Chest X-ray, AP view. Patient: 64 years old, sex M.
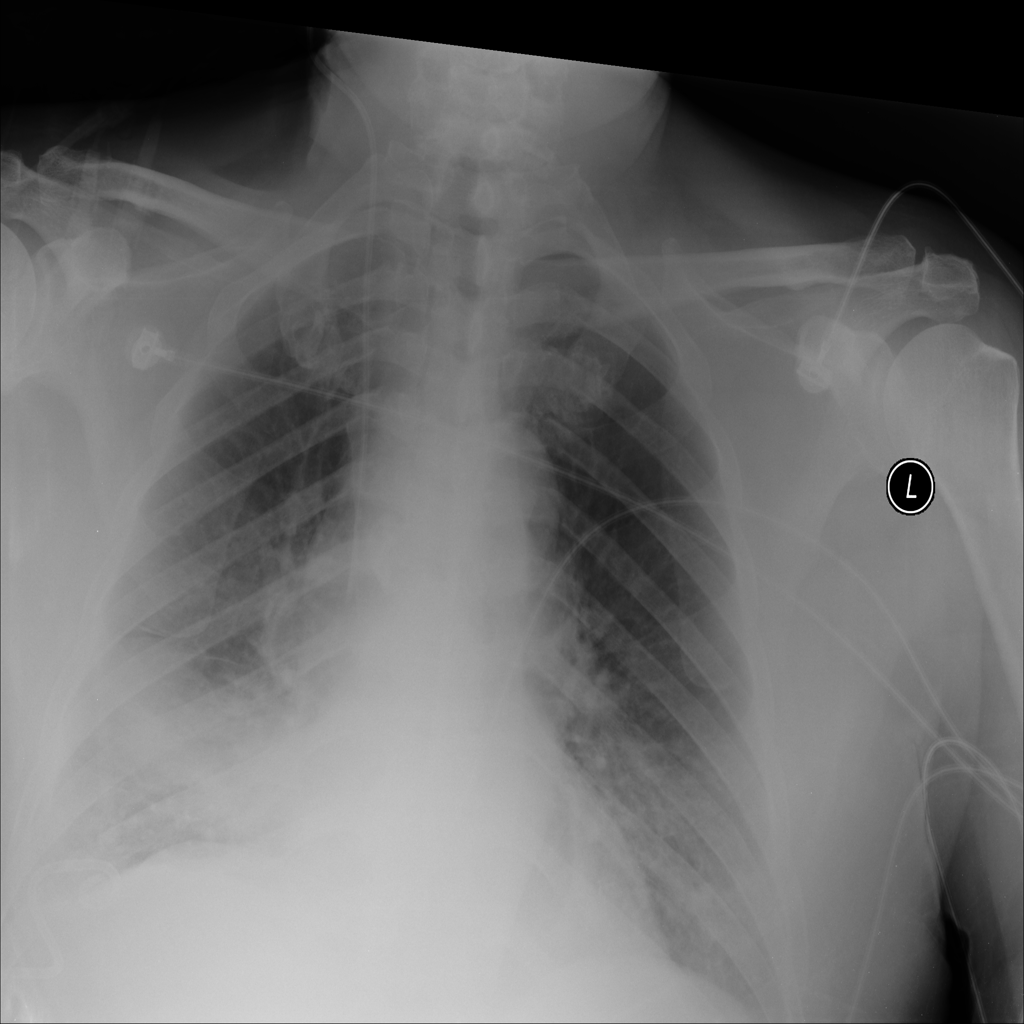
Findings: Effusion